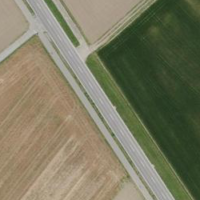
EUNIS habitat code: 52
Species observed at this site:
Fagopyrum esculentum